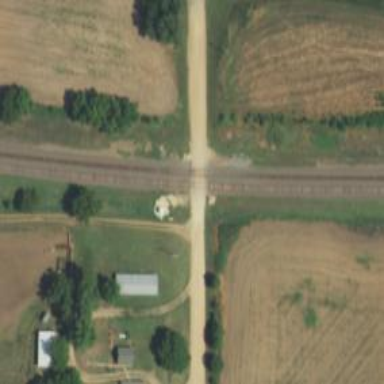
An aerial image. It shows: Railway level crossing.